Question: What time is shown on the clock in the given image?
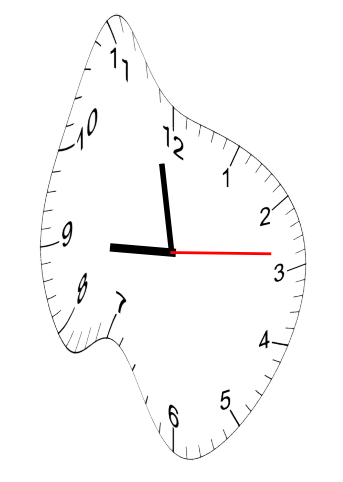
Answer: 08:58:14